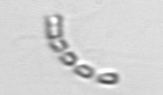
Label: Chaetoceros